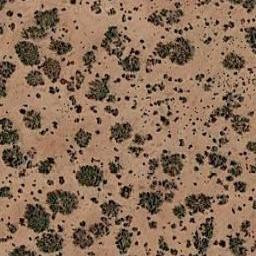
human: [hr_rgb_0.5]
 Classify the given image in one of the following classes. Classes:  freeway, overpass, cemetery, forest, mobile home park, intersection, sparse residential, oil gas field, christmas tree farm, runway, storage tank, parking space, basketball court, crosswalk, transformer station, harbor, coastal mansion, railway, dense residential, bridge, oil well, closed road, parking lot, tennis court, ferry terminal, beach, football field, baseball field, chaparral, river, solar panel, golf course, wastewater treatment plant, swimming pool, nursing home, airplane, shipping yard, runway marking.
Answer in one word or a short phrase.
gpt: chaparral